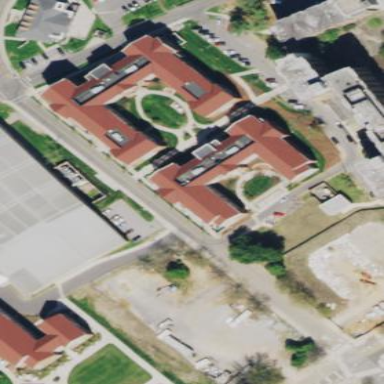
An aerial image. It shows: Dormitory building.